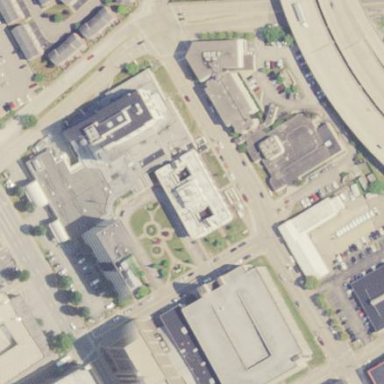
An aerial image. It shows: Hospital building.